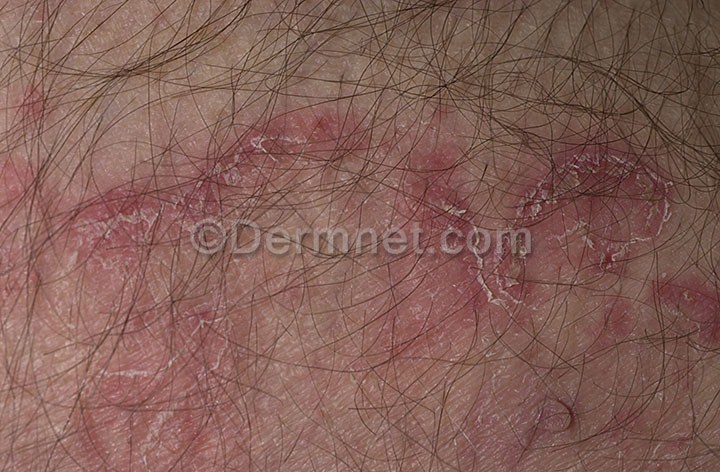
Disease: Tinea Ringworm Candidiasis and other Fungal Infections